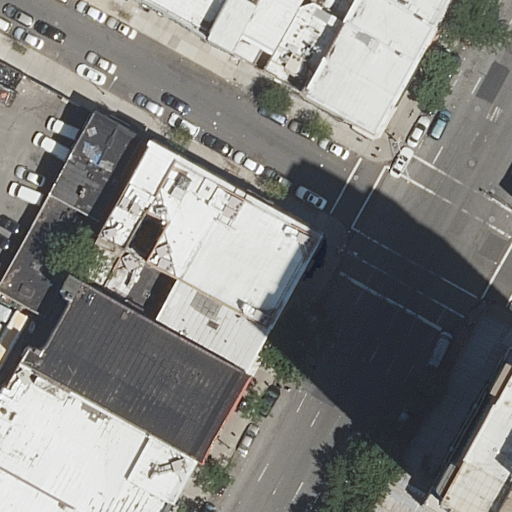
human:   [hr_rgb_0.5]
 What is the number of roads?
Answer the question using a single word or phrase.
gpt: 2

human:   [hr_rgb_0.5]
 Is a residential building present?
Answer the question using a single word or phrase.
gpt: yes

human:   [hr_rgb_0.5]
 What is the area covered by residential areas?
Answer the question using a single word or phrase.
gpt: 1677m2

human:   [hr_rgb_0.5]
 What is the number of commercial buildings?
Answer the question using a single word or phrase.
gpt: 0

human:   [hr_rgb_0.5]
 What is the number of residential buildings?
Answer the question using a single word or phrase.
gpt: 15

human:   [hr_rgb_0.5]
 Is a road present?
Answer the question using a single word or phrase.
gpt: yes

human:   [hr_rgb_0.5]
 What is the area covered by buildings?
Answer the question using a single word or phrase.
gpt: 5595m2

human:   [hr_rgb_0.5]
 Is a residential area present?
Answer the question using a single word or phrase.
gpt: yes

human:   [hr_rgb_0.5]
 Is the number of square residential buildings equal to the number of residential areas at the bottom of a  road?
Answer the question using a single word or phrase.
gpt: no

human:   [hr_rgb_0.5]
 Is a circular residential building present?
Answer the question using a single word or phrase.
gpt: no

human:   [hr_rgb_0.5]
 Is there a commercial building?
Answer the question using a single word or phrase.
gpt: no

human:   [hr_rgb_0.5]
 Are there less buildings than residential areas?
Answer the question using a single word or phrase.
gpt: no

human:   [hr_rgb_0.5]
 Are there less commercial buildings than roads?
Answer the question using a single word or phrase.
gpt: yes

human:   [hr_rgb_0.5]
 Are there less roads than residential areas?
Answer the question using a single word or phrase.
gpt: no

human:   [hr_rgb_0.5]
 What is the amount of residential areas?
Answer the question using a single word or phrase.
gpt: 1

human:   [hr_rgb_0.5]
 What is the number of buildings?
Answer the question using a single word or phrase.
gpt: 15

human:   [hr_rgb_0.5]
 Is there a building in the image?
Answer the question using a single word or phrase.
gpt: yes

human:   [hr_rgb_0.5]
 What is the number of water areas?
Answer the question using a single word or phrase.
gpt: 0

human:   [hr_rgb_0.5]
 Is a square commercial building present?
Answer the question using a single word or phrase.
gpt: no

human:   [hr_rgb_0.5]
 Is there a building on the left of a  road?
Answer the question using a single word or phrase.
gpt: yes

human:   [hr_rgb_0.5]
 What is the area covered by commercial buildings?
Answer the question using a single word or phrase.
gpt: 0m2

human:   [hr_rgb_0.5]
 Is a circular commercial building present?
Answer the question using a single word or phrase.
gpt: no

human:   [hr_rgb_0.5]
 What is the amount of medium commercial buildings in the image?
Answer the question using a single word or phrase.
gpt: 0

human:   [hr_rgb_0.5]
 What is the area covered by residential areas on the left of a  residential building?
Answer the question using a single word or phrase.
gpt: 0m2

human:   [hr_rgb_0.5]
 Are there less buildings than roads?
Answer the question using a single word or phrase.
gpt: no

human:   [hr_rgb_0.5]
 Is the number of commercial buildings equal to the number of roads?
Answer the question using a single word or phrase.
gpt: no

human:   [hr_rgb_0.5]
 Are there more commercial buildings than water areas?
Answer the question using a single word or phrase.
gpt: no

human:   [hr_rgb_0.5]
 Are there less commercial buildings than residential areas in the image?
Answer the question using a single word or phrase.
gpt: yes

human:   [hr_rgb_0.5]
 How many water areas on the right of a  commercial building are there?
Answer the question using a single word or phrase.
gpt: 0

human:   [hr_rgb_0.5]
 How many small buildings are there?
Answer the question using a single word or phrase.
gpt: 2

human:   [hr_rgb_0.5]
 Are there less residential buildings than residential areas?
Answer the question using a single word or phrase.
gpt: no

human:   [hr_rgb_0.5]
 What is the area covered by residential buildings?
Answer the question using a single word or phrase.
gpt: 5595m2

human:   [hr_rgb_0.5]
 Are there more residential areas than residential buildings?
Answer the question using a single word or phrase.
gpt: no

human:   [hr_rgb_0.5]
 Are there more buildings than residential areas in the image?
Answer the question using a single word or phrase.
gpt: yes

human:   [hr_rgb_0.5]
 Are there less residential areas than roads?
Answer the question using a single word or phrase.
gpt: yes

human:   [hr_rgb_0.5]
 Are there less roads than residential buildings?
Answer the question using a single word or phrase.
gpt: yes

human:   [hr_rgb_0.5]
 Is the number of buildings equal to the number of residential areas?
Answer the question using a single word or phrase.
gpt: no

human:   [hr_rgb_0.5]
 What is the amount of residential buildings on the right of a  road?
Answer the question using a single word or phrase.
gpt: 4

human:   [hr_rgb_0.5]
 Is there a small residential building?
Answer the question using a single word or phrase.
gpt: yes

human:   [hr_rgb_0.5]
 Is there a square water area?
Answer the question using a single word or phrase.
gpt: no

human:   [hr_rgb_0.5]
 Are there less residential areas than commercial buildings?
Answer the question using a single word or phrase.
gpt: no

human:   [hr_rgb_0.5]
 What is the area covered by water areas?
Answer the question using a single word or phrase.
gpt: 0m2

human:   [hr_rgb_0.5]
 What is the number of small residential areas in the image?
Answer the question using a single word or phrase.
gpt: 0

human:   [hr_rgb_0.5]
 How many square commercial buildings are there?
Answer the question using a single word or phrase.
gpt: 0

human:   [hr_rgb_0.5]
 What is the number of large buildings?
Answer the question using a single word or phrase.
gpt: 4

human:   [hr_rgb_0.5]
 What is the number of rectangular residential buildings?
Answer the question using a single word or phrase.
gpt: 11

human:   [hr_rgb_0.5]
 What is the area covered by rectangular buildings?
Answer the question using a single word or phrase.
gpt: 2461m2

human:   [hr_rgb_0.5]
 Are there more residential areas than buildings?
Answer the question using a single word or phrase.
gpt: no

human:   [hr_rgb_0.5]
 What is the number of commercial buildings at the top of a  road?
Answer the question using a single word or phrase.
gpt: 0

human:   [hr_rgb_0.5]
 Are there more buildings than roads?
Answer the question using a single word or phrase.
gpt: yes

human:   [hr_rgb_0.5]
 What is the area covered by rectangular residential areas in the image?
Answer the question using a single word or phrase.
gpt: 1677m2

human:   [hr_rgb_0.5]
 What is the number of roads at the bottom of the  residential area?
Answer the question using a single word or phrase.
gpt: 0

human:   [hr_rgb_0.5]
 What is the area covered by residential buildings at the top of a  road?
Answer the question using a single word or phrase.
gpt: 2394m2

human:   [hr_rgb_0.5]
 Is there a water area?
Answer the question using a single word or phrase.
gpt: no

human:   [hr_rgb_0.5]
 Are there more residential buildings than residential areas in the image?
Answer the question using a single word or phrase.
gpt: yes

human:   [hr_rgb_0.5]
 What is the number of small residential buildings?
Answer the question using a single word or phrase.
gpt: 2

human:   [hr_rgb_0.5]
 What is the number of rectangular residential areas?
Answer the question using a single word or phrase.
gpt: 1

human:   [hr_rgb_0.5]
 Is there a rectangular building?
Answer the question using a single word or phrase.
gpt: yes

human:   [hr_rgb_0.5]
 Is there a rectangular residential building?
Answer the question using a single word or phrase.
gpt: yes

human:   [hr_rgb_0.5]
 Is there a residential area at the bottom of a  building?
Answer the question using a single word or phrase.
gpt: yes

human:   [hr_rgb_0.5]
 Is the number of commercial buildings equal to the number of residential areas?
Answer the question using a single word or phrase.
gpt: no

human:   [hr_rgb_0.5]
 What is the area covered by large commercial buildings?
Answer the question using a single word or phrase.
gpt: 0m2

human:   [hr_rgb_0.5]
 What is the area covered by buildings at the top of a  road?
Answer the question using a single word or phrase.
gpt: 2394m2

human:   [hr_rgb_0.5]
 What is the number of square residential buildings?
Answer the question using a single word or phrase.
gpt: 0